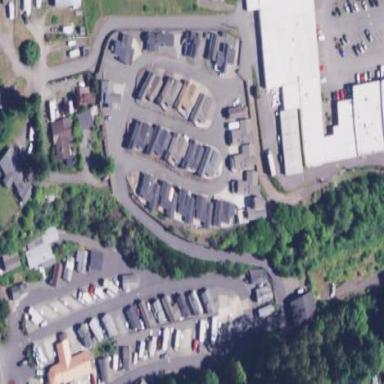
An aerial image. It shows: Caravan site for tourism.